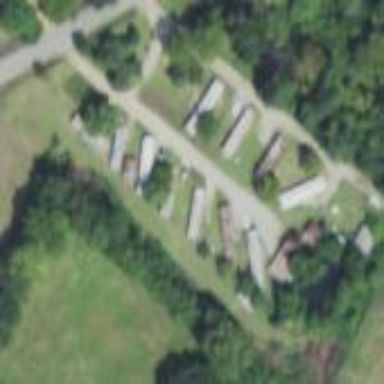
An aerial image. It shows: Trailer park in residential area.